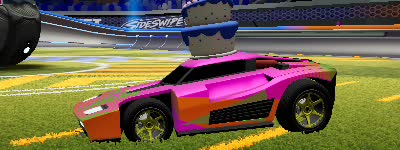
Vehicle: breakout